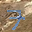
Label: 7